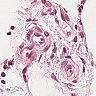
Metastatic tissue present: no